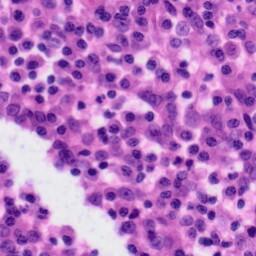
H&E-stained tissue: Tonsil